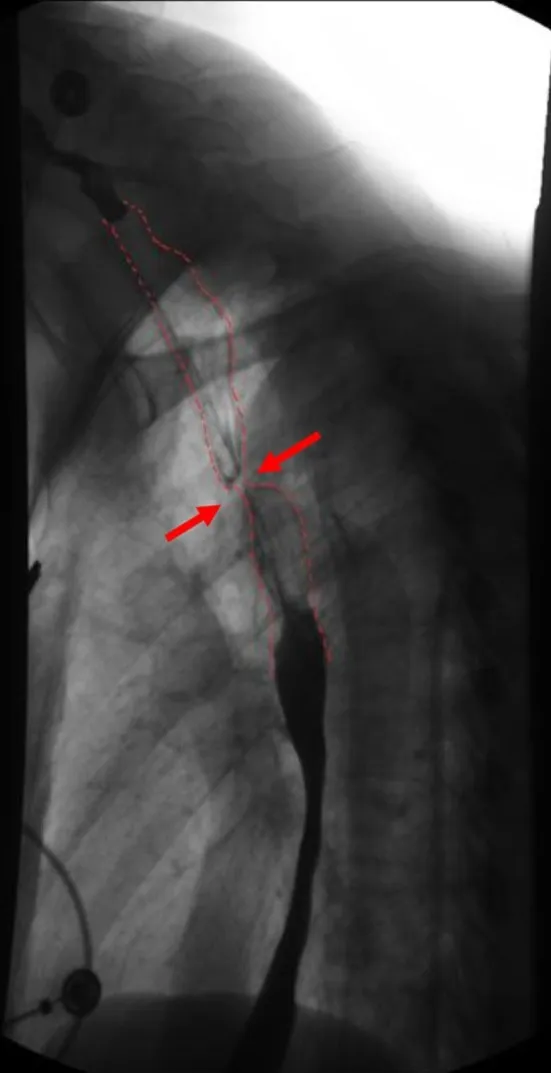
Barium esophagogram showing the compression of the esophagus (dotted red lines).
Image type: radiology (x_ray)